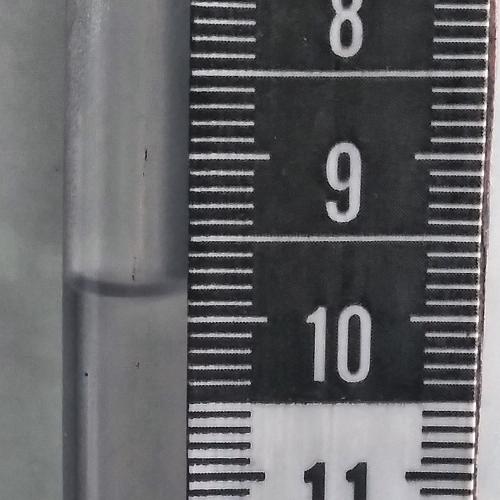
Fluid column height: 9.8 cm